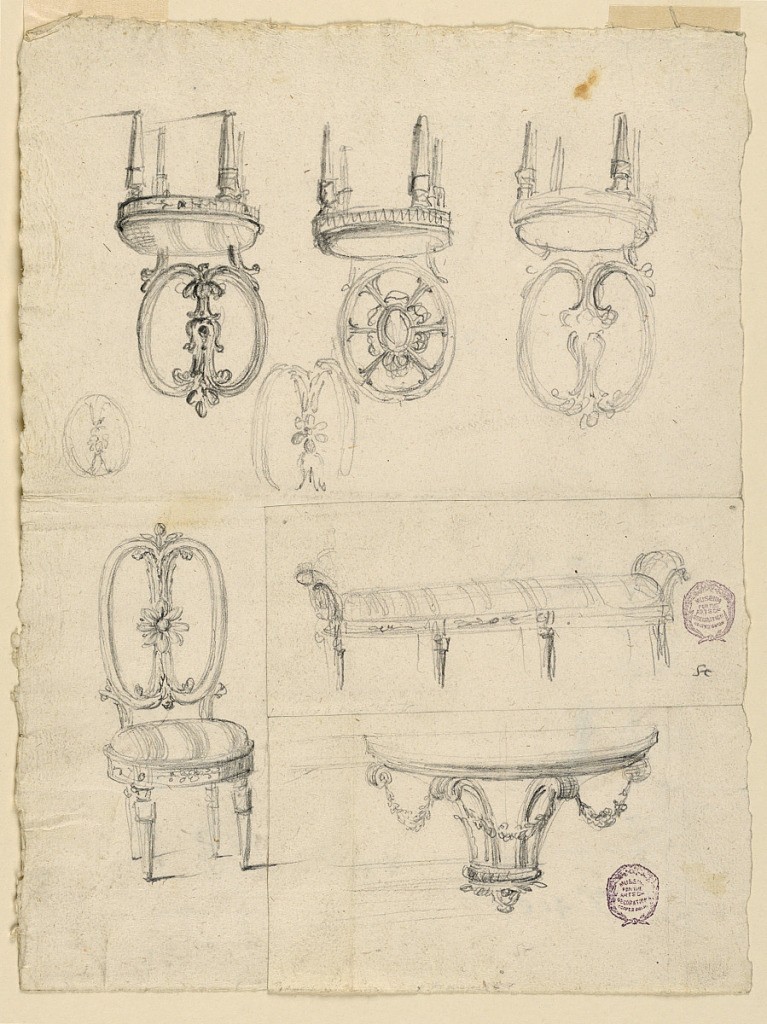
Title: Chairs and Architectural Sketches
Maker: Giuseppe Barberi, Italian, 1746–1809
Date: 1785–1795
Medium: Graphite on off-white laid paper
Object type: Drawing
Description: Four chair designs with round seats.